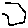
Label: hexagon